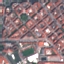
Land use / land cover: Residential